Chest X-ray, PA view. Patient: 69 years old, sex M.
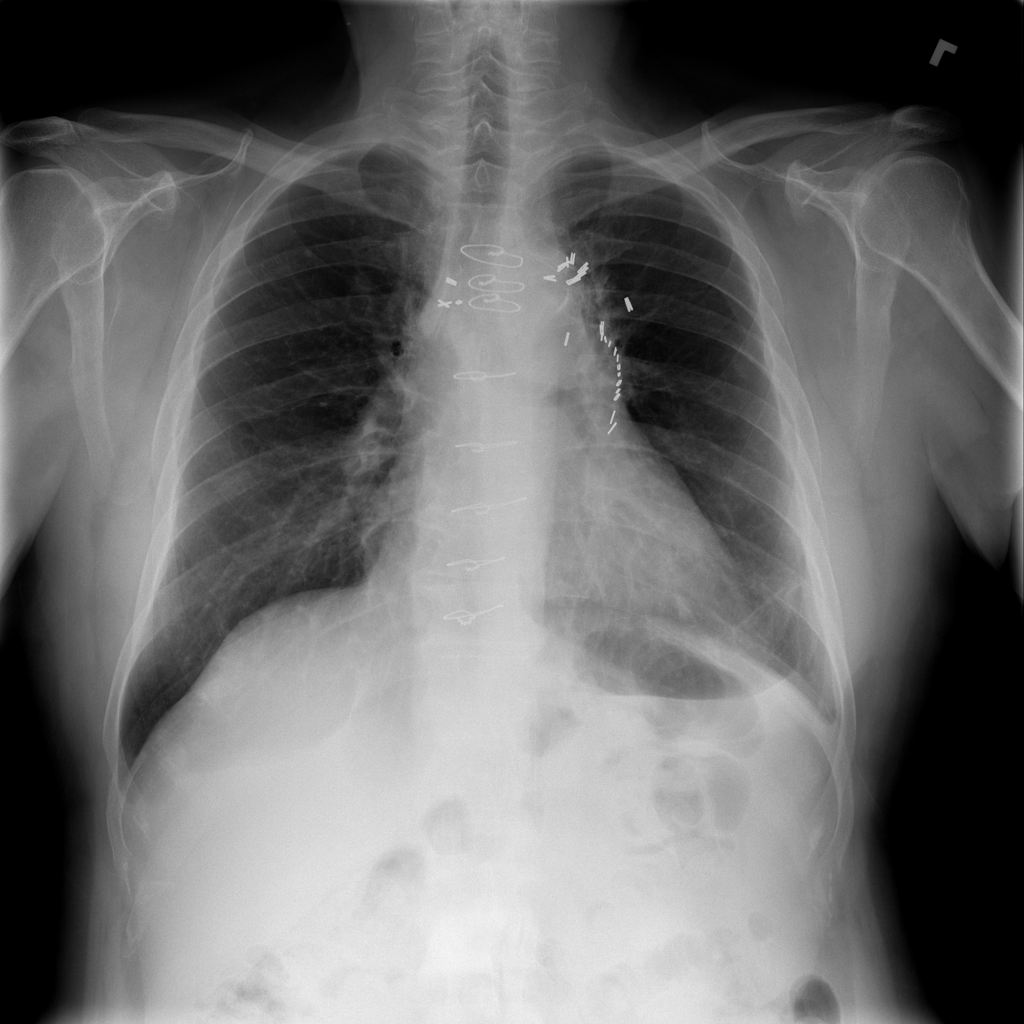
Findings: No Finding